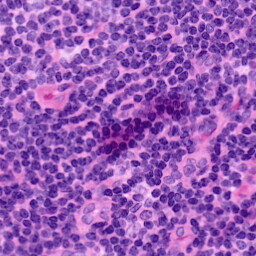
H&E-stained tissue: LymphNode